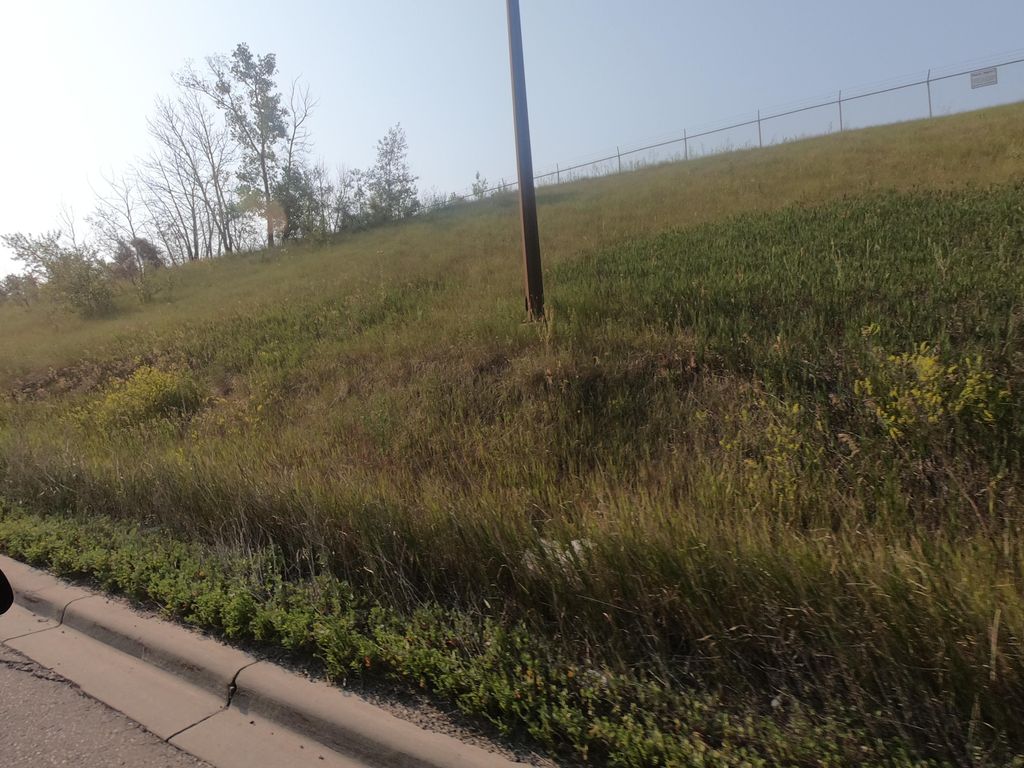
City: calgary